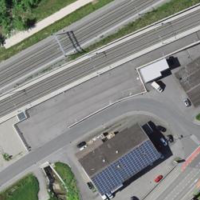
EUNIS habitat code: 25
Species observed at this site:
Tussilago farfara